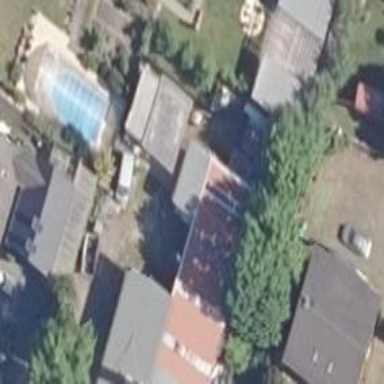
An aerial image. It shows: Group of garages.